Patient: sex F, age 26
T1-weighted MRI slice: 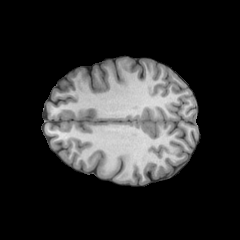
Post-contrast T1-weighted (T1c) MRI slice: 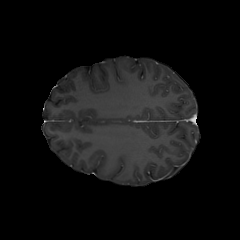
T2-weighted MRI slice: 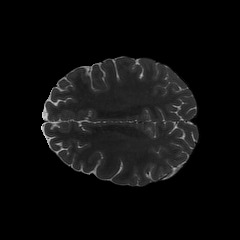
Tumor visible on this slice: no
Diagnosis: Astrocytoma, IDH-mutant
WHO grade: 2